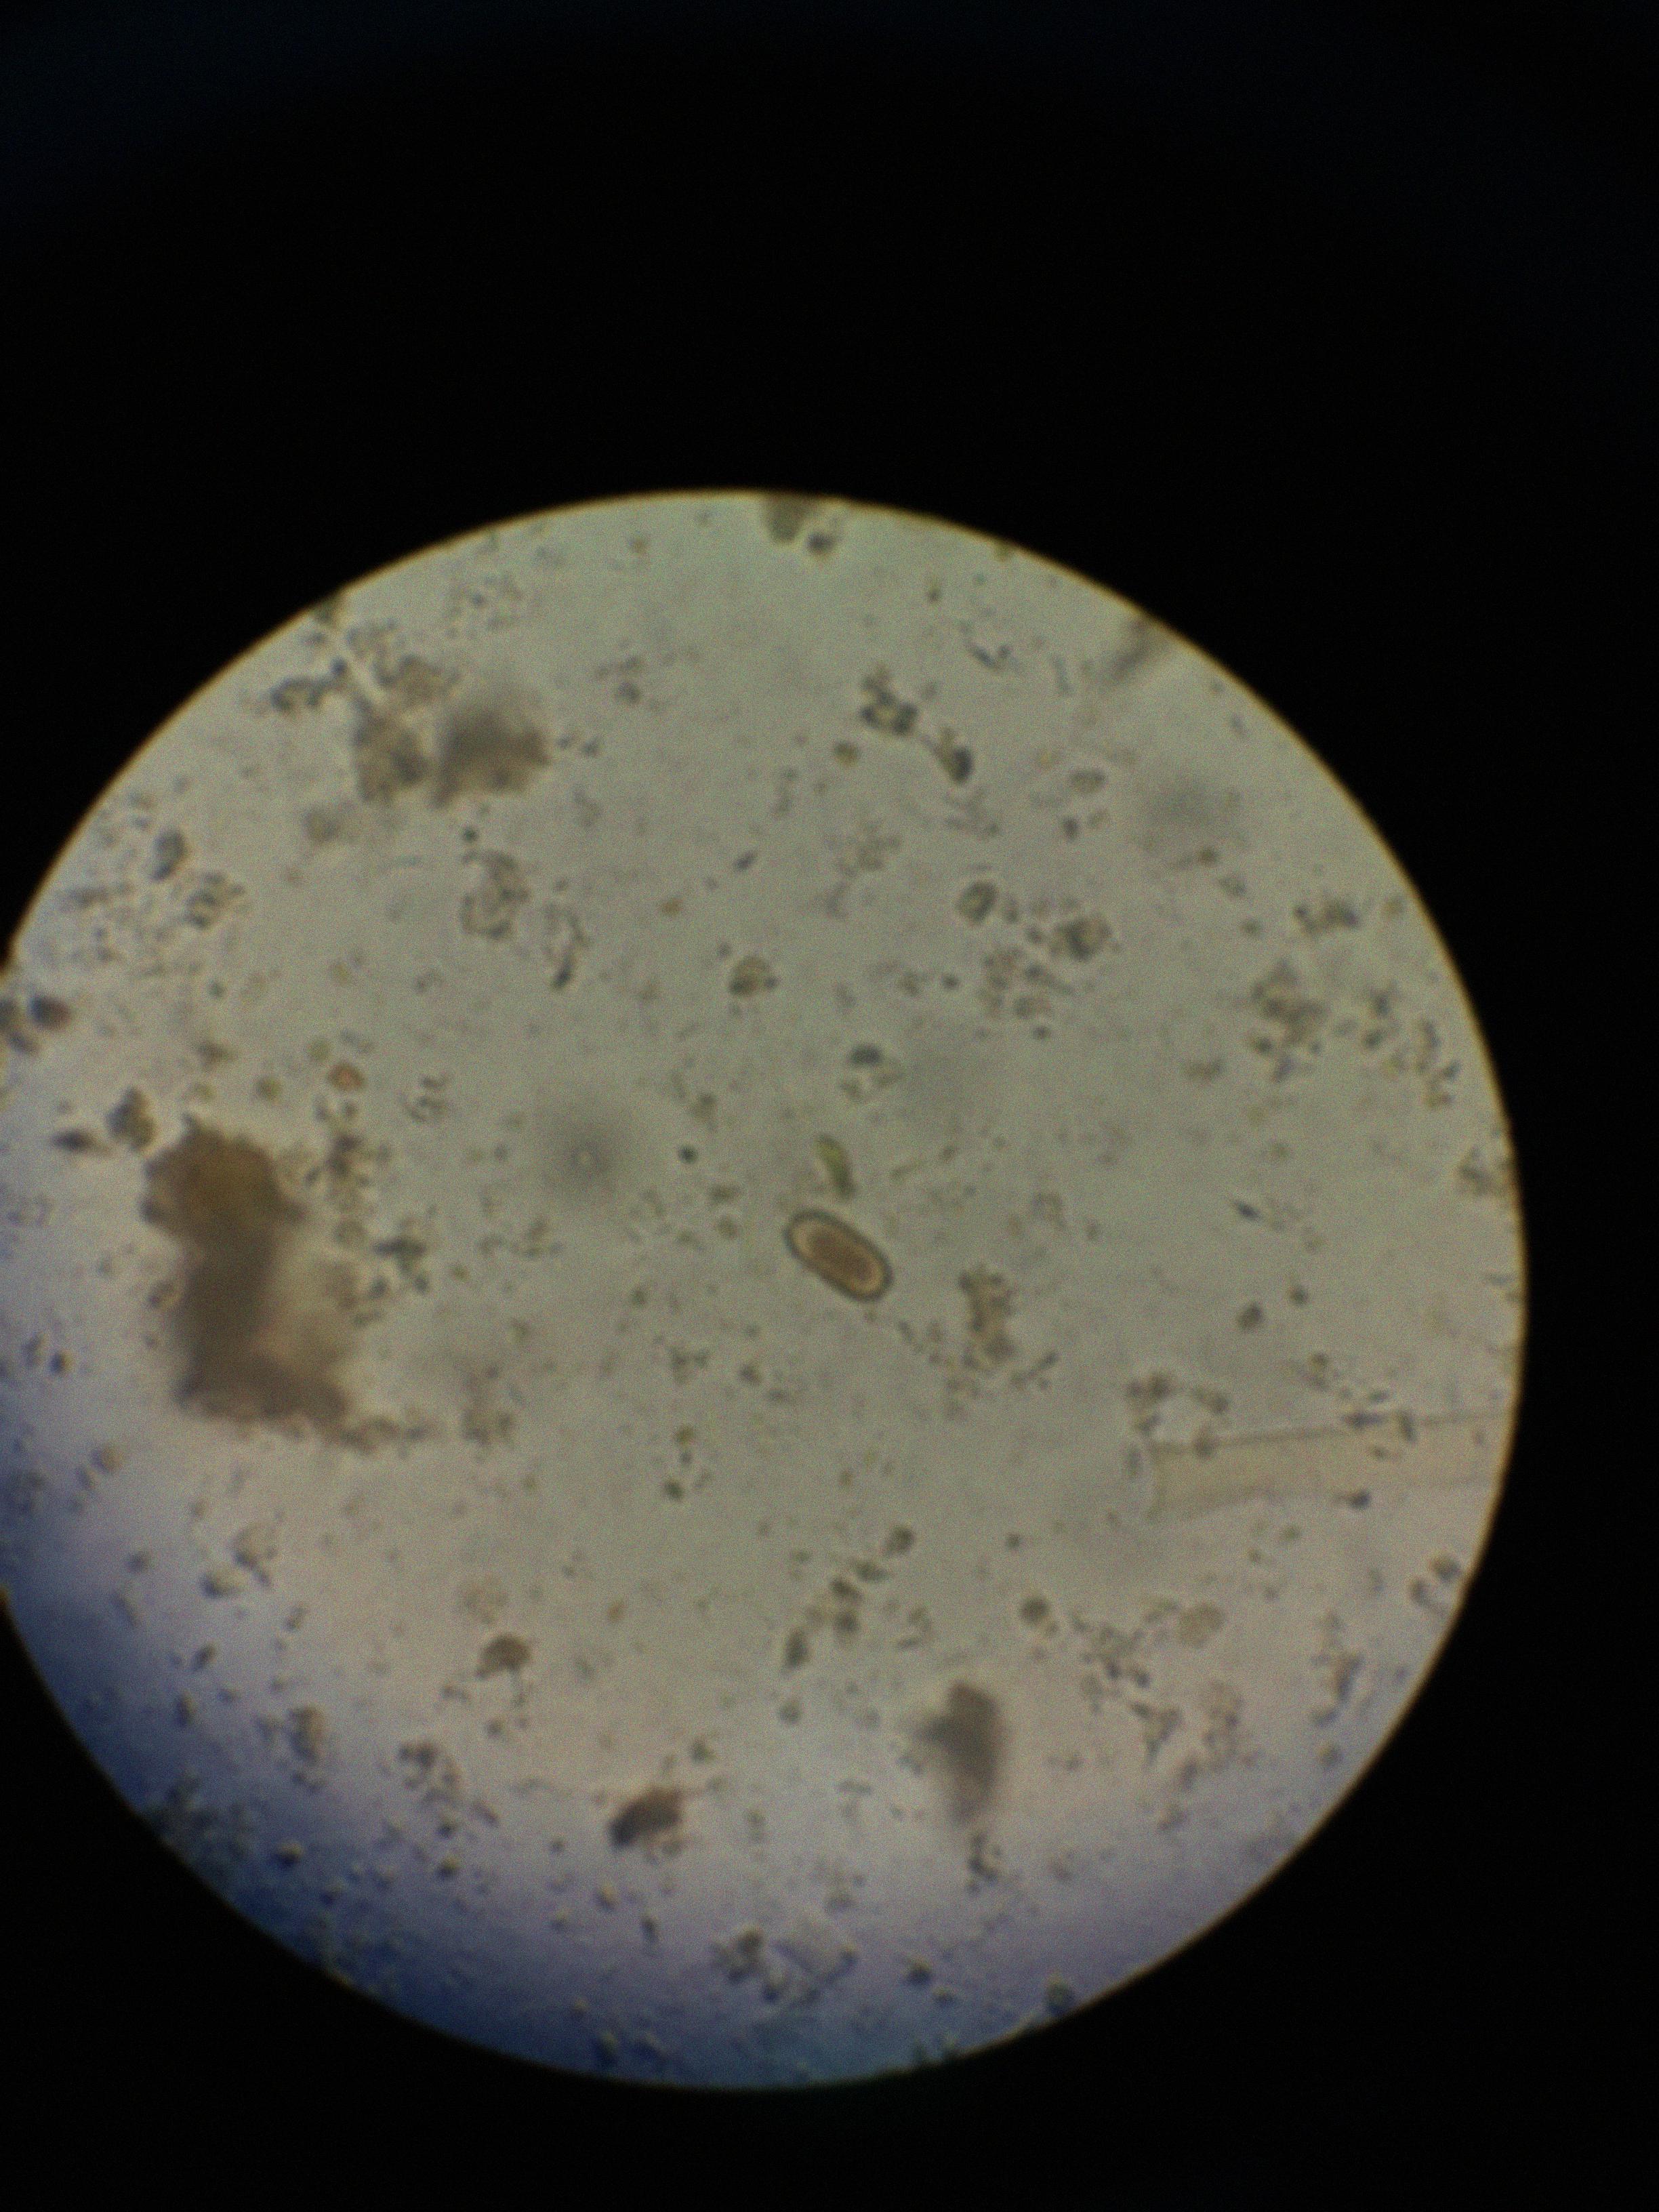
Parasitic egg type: Capillaria philippinensis